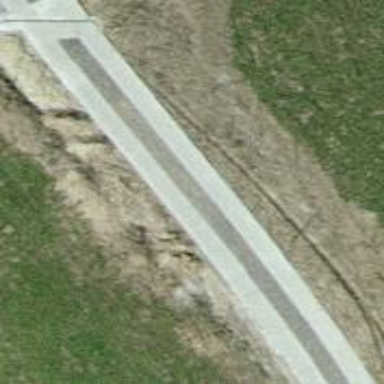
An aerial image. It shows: Well-maintained track road of grade 1.